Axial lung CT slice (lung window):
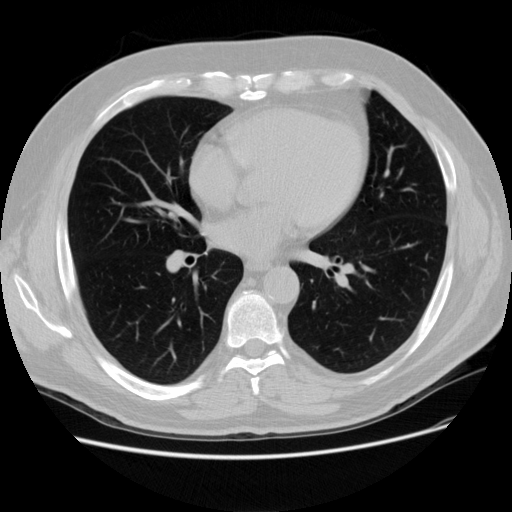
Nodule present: no